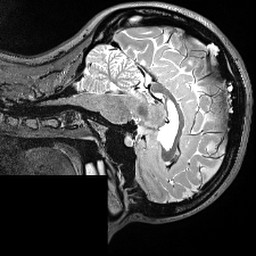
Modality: T2w
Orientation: sagittal
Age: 22
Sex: female